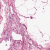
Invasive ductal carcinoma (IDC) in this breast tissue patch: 0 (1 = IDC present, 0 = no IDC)